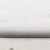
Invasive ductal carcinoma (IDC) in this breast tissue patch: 0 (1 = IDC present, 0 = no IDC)